RGB frame:
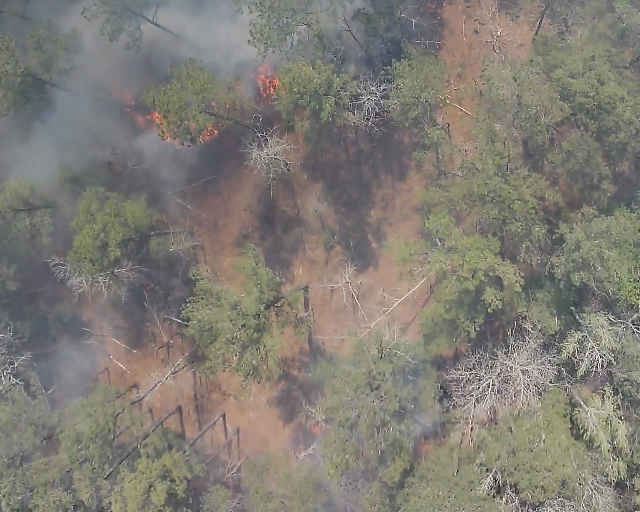
Thermal frame:
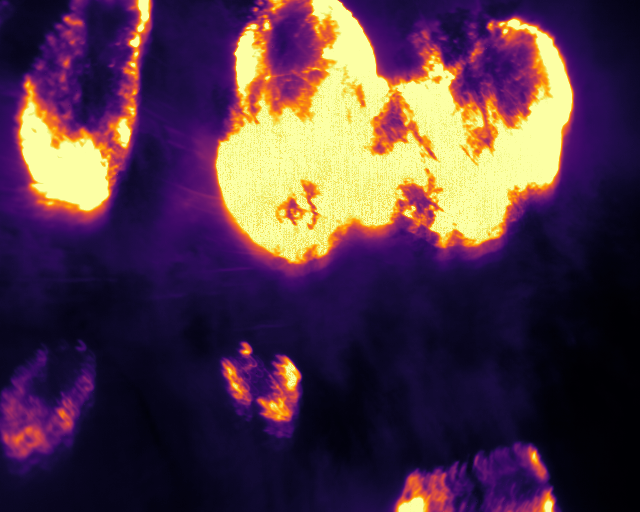
Captured: 2026-02-26 02:28:48
Pixels at or above 80 °C: 86704 (fraction of frame: 0.2646)